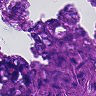
Metastatic tissue present: yes